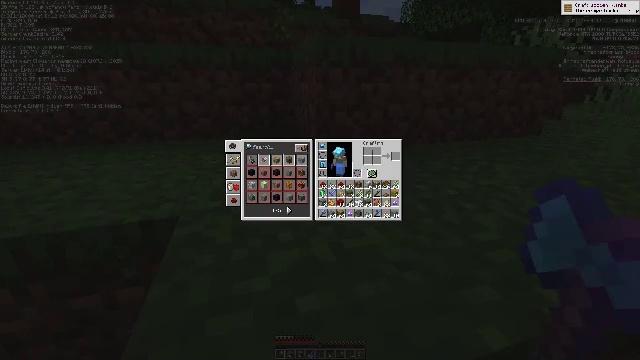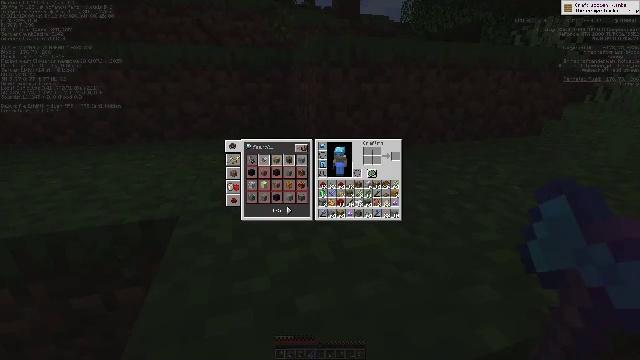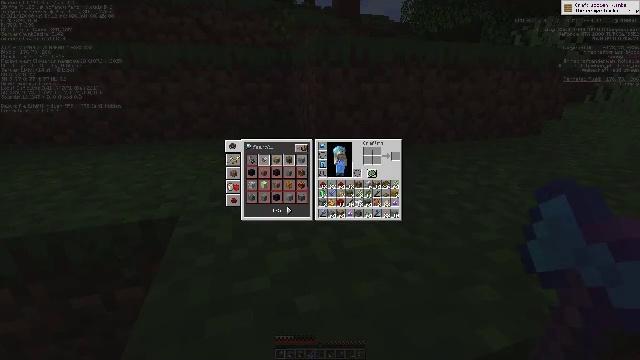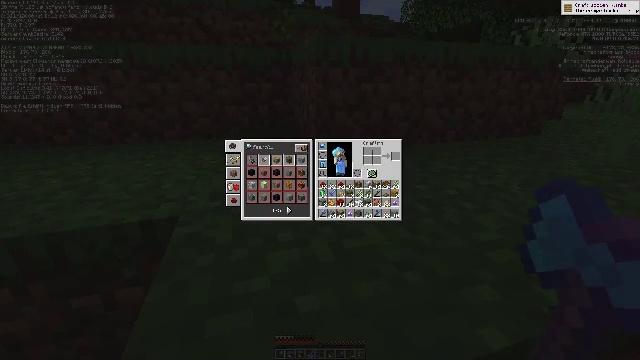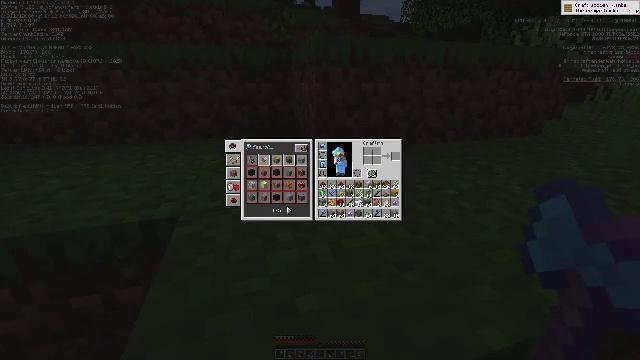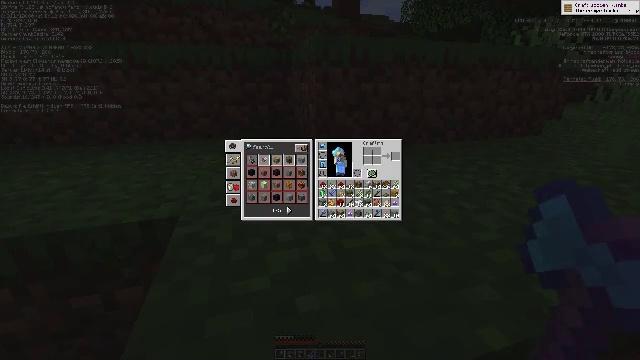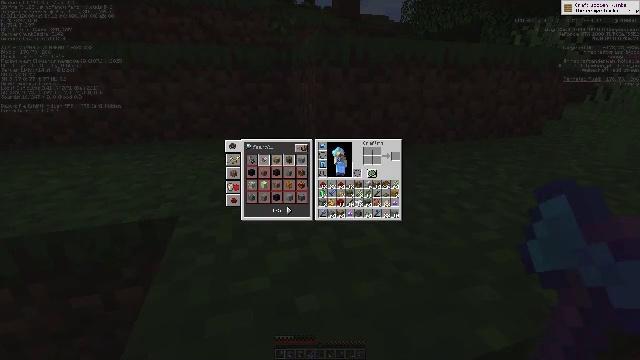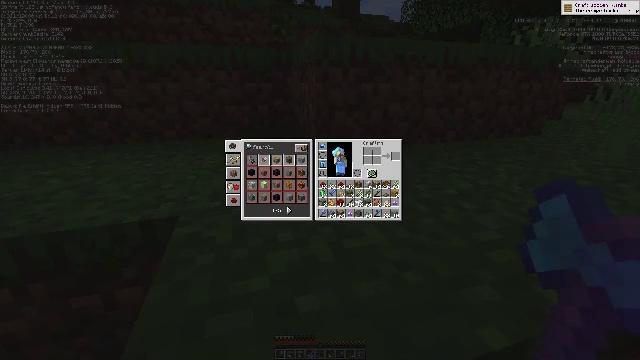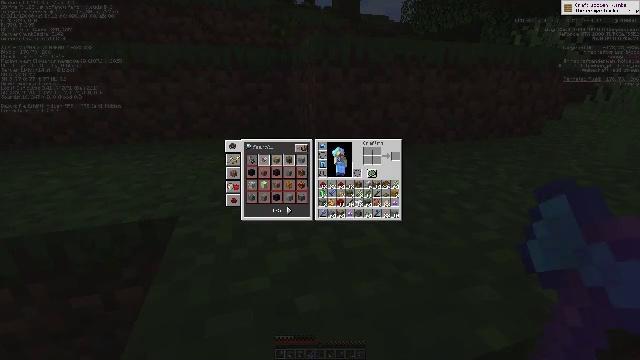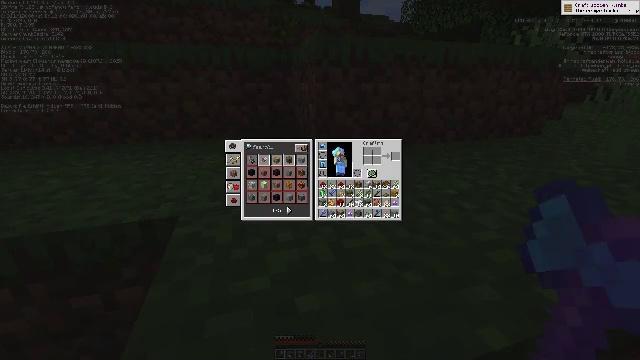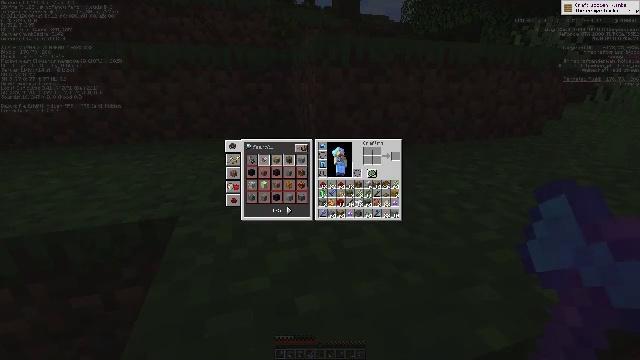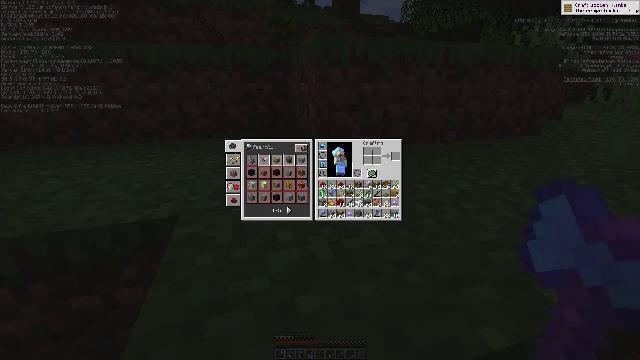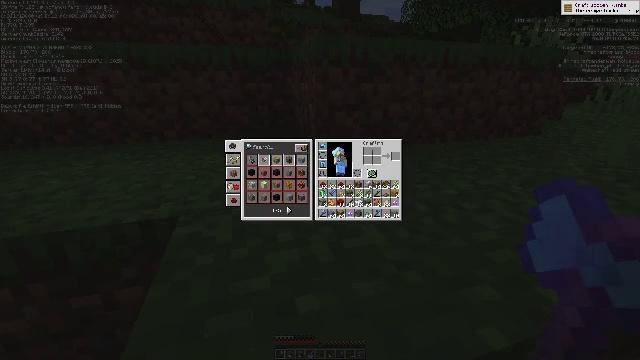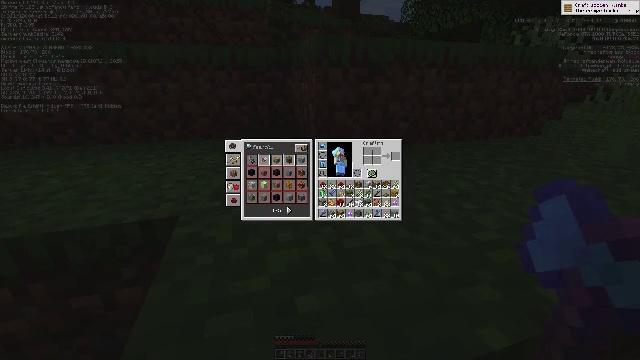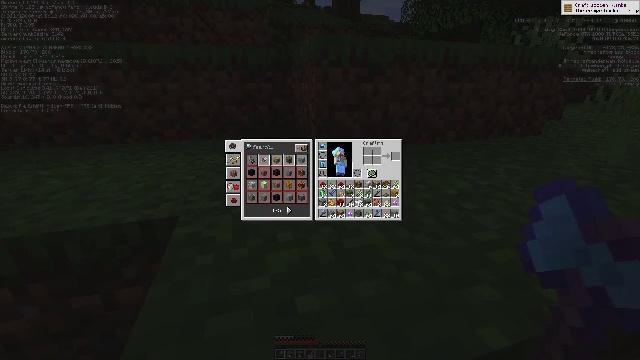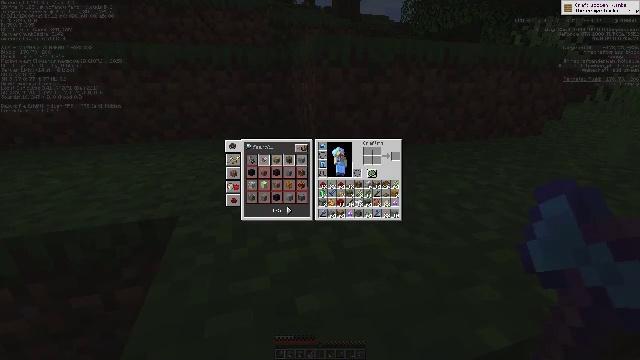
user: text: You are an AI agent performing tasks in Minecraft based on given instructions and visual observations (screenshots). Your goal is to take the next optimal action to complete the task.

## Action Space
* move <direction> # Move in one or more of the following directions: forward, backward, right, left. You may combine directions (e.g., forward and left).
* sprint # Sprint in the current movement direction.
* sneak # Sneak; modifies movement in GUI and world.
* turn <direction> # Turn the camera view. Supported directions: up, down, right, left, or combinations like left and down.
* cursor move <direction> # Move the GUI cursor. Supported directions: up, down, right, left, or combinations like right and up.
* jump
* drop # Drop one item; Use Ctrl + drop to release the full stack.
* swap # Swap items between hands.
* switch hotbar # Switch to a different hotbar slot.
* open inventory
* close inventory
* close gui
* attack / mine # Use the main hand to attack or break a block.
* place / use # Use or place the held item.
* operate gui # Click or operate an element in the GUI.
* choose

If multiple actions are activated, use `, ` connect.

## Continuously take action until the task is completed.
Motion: motion action
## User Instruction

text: Drop a blaze powder.
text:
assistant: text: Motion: turn right and up
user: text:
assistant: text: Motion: turn right and up
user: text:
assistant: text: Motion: turn right and up
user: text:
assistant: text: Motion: no_op
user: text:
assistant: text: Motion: no_op
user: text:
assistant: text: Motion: no_op
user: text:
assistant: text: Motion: no_op
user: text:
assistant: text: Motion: no_op
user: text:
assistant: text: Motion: no_op
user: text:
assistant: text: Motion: no_op
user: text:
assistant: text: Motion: no_op
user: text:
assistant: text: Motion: no_op
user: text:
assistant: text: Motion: no_op
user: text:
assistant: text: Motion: no_op
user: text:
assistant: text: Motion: turn down
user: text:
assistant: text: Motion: turn left and down
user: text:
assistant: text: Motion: turn left and down
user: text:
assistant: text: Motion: turn left and down
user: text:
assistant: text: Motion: turn left
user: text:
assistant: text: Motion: no_op
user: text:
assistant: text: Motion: no_op
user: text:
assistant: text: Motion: turn left
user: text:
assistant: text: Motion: turn left and down
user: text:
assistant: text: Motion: turn left and down
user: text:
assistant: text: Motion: no_op
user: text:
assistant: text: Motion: no_op
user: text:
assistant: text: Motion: no_op
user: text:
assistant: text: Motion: turn right and up
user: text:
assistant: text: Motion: turn up
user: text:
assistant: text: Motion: turn up